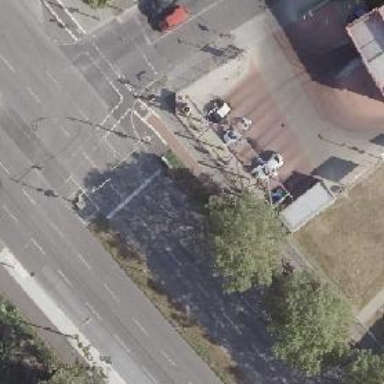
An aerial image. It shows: Road with traffic signals.